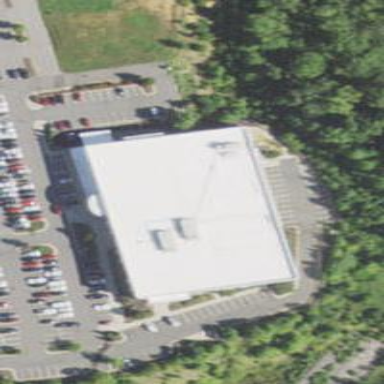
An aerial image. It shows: Fitness center building.